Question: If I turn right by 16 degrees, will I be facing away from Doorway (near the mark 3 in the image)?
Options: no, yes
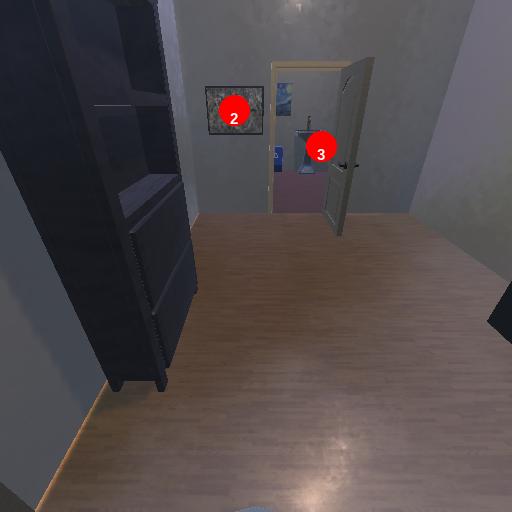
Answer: no